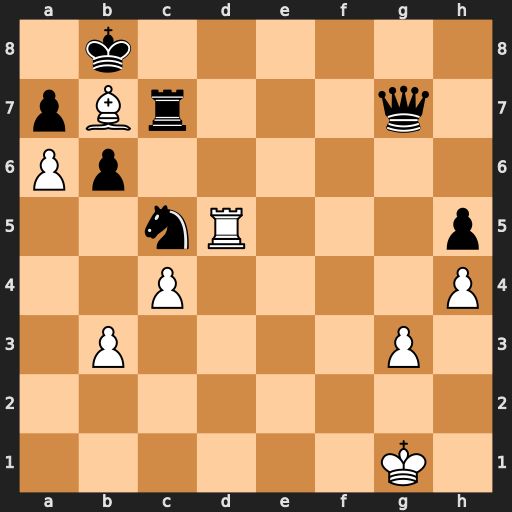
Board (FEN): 1k6/pBr3q1/Pp6/2nR3p/2P4P/1P4P1/8/6K1
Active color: w
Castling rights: -
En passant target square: -
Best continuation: Rd8+ Rc8 Rxc8#